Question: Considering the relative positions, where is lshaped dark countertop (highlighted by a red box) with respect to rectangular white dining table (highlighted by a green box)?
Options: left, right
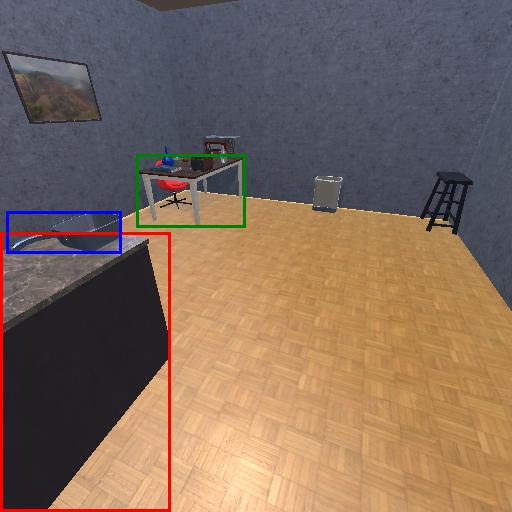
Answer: left